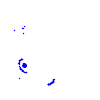
Particle: pion